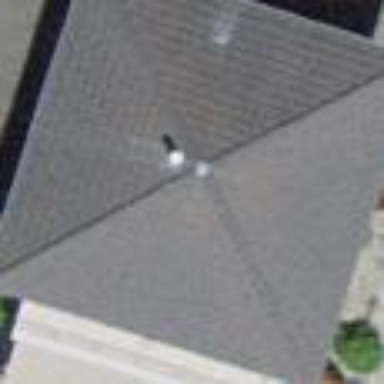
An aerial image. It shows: House with pyramidal roof shape.